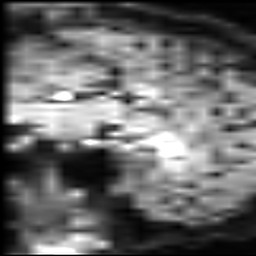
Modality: inplaneT2
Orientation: sagittal